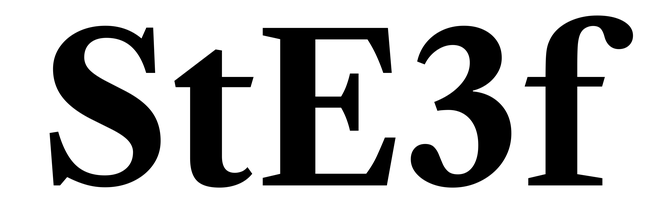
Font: LibreCaslonText_Bold